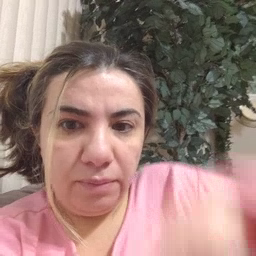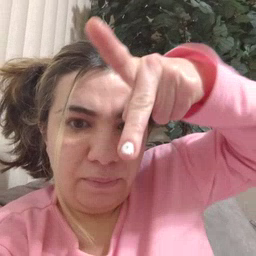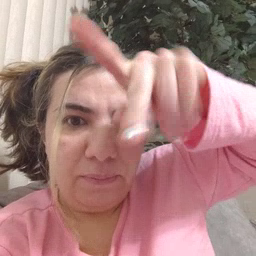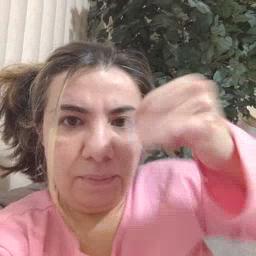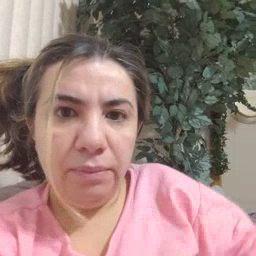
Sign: pajamas